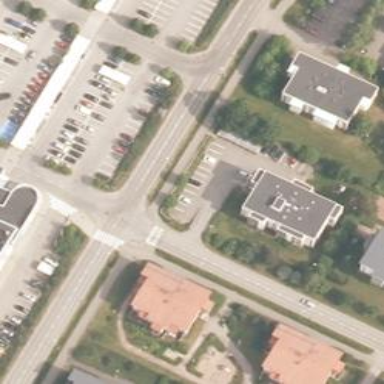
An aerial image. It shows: Marked crossing on the road.